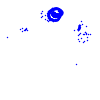
Particle: electron